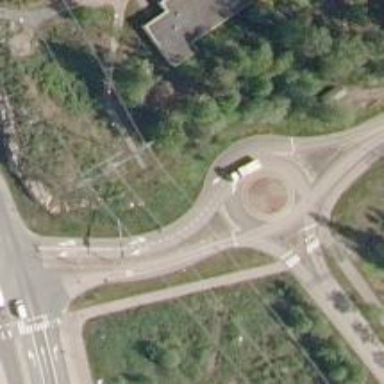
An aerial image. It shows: Road with "give way" sign.